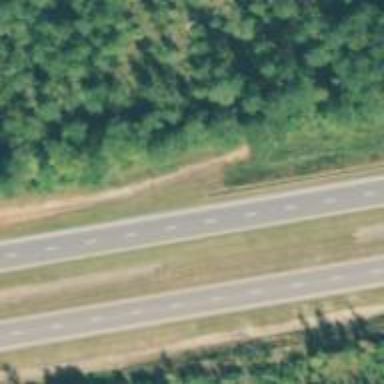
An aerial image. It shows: Asphalt road designated as trunk highway.